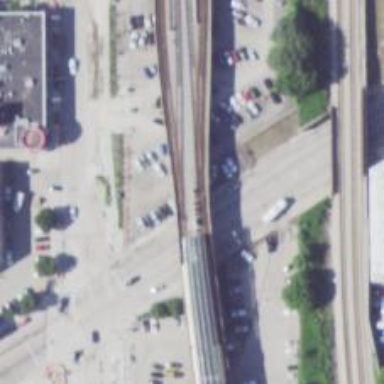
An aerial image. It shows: Junction on the railway.